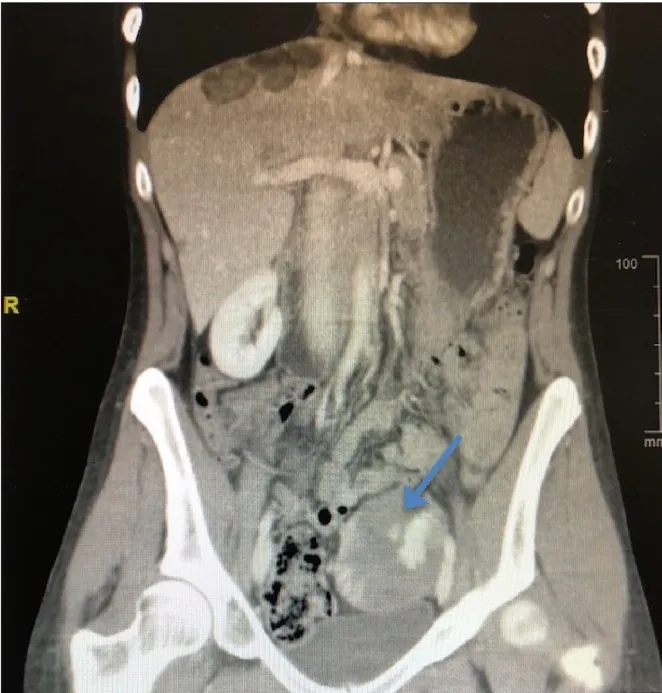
Abdominal CT scan during the portal phase. (A) Pelvic mass (blue arrow).
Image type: radiology (ct)